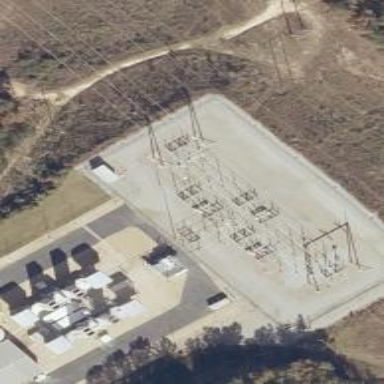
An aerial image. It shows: Switch for power supply.